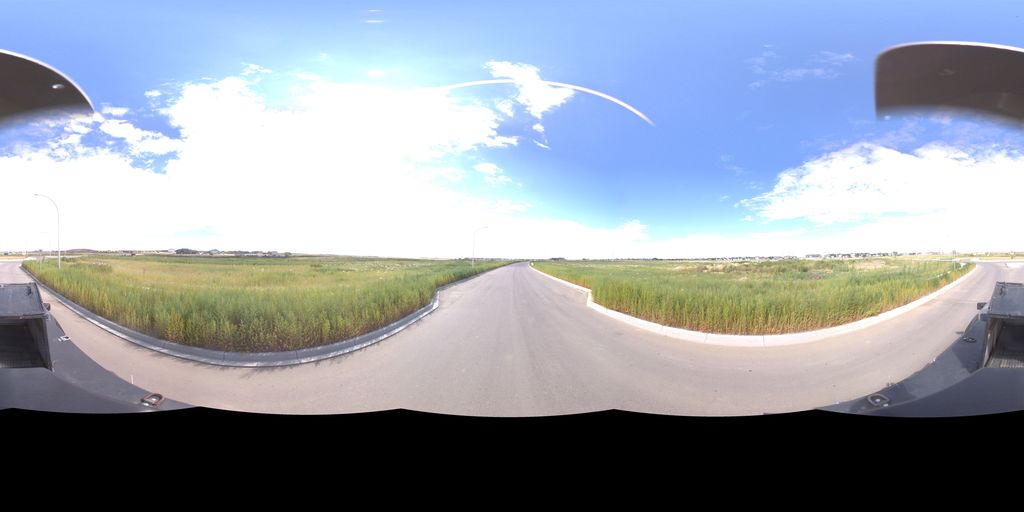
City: saskatoon